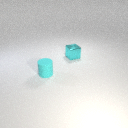
small cyan metal cube to the right of small cyan rubber cylinder